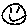
Label: smiley face